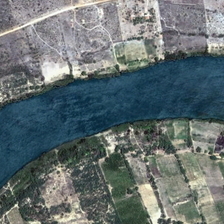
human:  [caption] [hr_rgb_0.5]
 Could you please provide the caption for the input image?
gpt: many green trees and some barelands are in two sides of a dark blue river .

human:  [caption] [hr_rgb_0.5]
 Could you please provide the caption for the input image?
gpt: on either side of the river are different regions .

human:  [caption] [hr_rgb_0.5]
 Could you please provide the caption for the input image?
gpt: many green trees and some barelands are in two sides of a dark blue river .

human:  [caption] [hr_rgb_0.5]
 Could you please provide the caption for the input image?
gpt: a crooked river flows through a large area .

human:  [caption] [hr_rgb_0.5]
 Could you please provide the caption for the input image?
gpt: a crooked river flows through a large area .